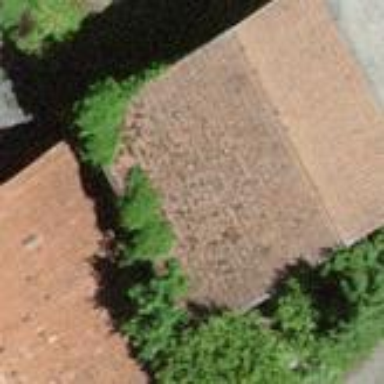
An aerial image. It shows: Rural barn.